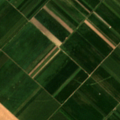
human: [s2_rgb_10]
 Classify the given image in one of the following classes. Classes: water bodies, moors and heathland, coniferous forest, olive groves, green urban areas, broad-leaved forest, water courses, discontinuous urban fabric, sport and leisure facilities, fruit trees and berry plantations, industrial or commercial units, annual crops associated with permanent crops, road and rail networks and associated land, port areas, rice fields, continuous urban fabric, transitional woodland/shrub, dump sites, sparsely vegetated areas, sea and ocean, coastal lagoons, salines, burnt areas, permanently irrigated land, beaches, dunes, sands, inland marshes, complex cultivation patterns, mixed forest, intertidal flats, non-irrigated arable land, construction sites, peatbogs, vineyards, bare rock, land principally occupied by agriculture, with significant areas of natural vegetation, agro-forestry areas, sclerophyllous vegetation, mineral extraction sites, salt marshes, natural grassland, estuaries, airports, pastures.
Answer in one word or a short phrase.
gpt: non-irrigated arable land